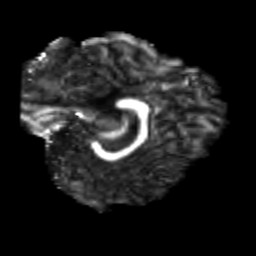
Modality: FA
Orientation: sagittal
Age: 25
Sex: female
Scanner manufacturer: siemens
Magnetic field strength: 3 T
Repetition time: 3.5 s
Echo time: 0.113 s